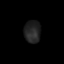
Tissue: lung
Cell type: Epithelial cells
Senescence score: 0.5435
Nuclear area (px): 359
Mean DAPI intensity: 35.487